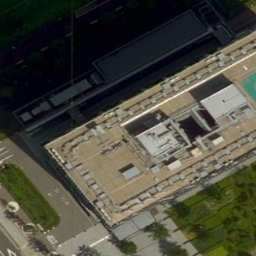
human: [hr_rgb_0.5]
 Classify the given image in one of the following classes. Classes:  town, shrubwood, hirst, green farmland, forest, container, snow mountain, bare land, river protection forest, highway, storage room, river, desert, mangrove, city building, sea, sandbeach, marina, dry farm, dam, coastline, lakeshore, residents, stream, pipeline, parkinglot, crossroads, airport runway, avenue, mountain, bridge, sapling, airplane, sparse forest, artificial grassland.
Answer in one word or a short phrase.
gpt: city building